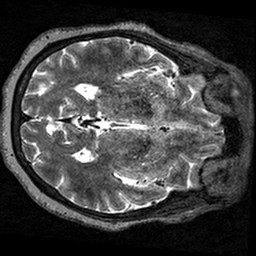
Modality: T2w
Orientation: axial
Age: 68
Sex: female
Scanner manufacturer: siemens
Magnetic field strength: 3 T
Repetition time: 3.2 s
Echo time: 0.567 s